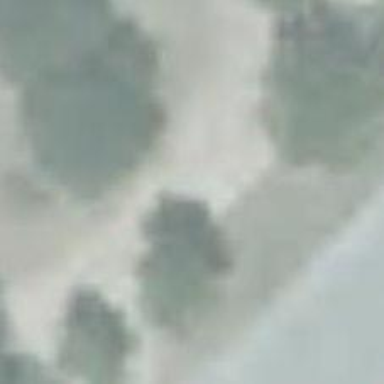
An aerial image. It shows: Dirt path.